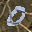
Label: 0